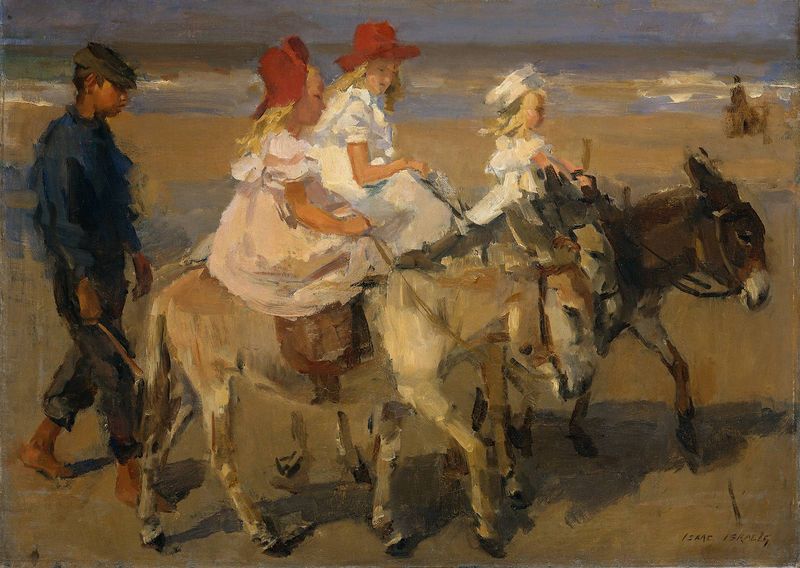
Titel: Eselsreiten am Strand
Künstler: Isaac Israels
Standort: Amsterdam
Institution: Rijksmuseum
Schlagwörter: blau, dunkel, mann, meer, schatten, wasser, weiß, cezanne, landschaft, menschen, mädchen, ocker, sand, see, ufer, braun, frau, grau, hell, hut, hüte, kleid, kleider, licht, strasse, rot, tier, tiere, weg, expressionismus, blond, hose, mütze, arm, diener, falten, signatur, gewässer, pastos, sonne, haare, reich, adel, drei, kind, ohren, esel, kinder, pferde, reiter, stock, ausritt, hufe, reiten, ritt, sattel, zaumzeug, gischt, sommer, strand, wellen, schuhe, afrika, düne, dünen, violett, klein, ausflug, spazieren, schaum, brandung, gäste, junge, schattens, sonnenhut, ebbe, pfützen, barfuss, spaziergang, urlaub, trand, liebermann, pinselstrich, asuritt, baskenmütze, bast, blsu, damensattel, damensitz, dattel, ducuts, esen, fenre, ferien, gischr, hufen, juge, kurgast, landzunge, maultier, maultiere, maultirer, mees, muli, mulis, pfere, rot weiß, rotten, sommerkleid, treiber, trense, älter